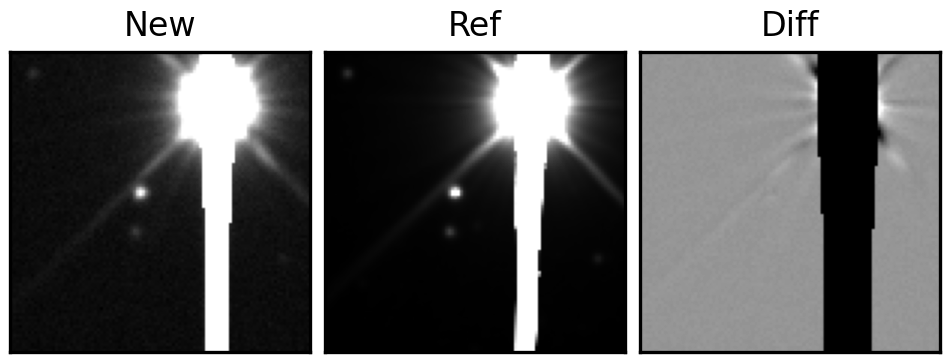
Label: bogus